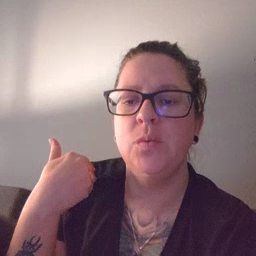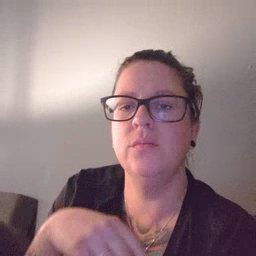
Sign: before